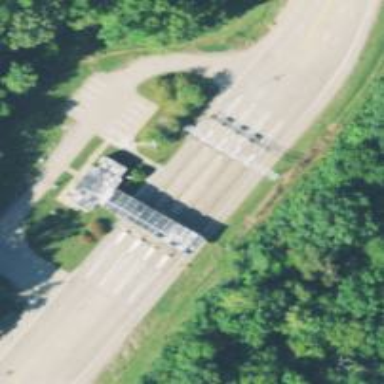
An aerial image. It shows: Toll gantry on the road.